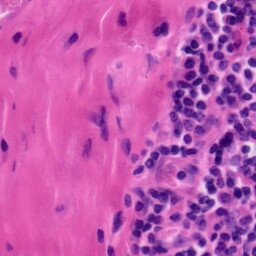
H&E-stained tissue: Tonsil